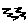
Label: zigzag